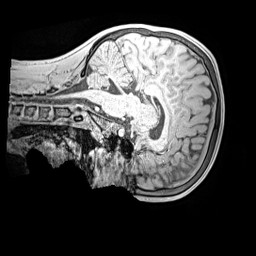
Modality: MP2RAGE
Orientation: sagittal
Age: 11
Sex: male
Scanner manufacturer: siemens
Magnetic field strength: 3 T
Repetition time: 4 s
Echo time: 0.00299 s